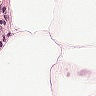
Metastatic tissue present: no